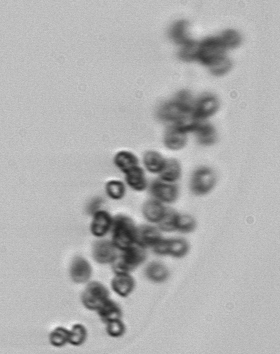
Label: Phaeocystis